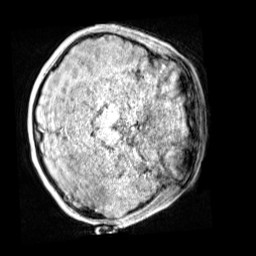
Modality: MP2RAGE
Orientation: axial
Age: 10
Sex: female
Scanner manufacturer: siemens
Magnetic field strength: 3 T
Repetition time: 4 s
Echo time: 0.00299 s